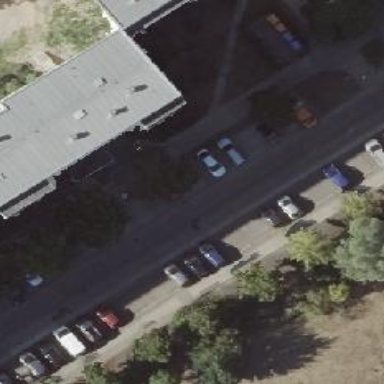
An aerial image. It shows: Street side parking on concrete surface.